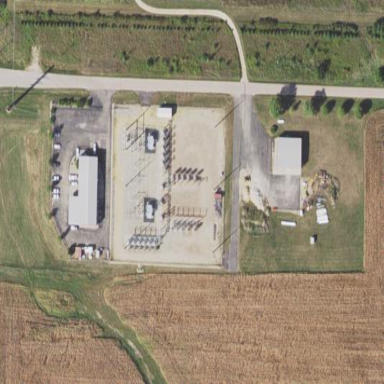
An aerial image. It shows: Power substation primarily used for electricity generation.